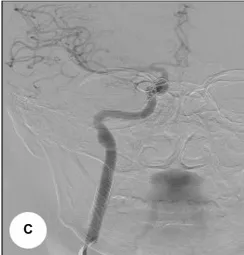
An instrumental examination of Case 2. (B) Preoperative angiogram.
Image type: radiology (ct)